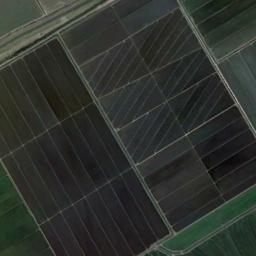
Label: rectangular_farmland